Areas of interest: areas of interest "School"
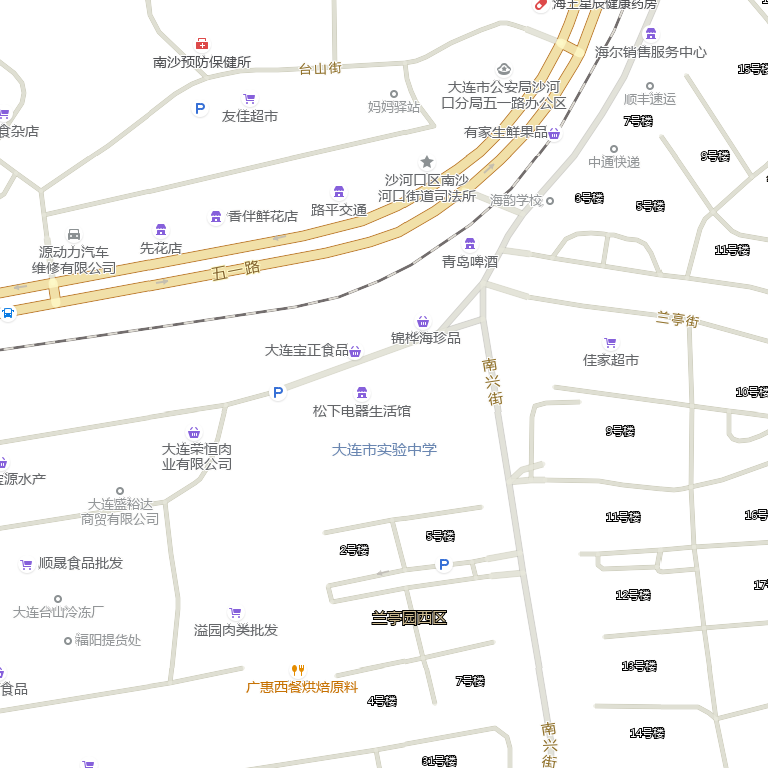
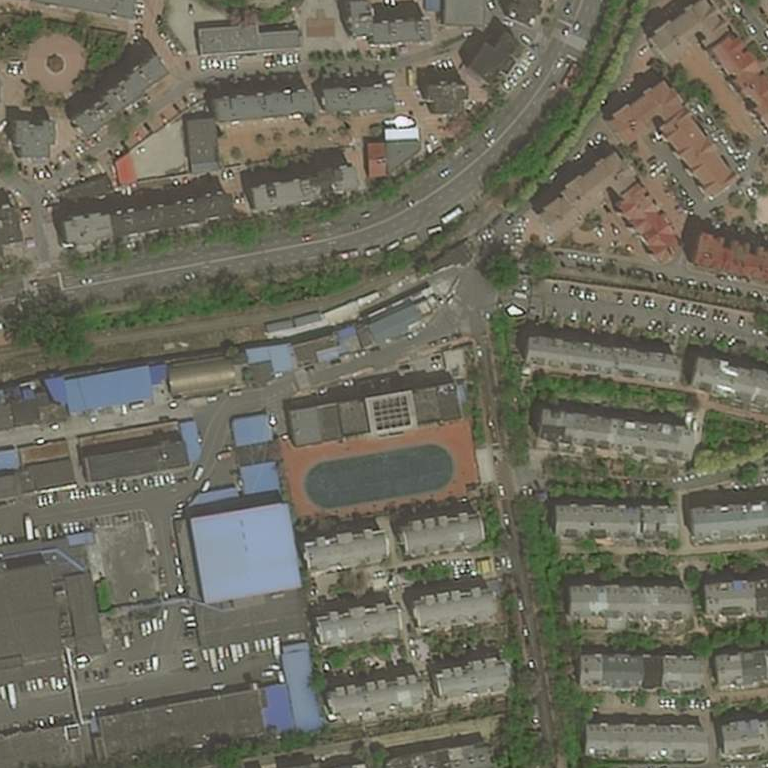